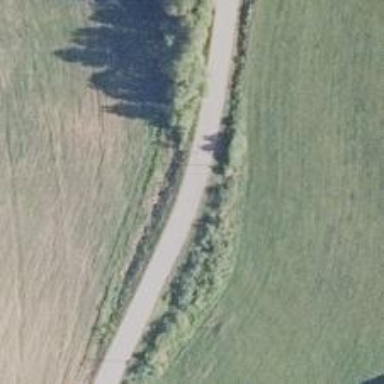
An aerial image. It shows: Tertiary road.